Interaction volume radius: 5 \u00c5
Interaction volume height: 25 \u00c5
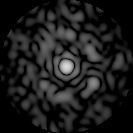
Disorder parameter: 0.818